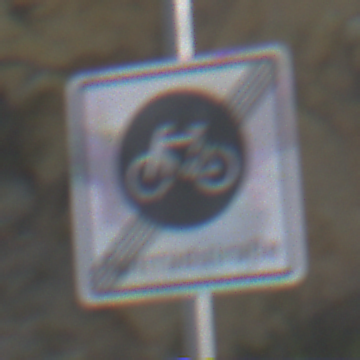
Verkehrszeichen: EndeFahrradstrasse
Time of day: MorningAfternoon
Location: Outdoor (Nature)
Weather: Clear
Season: NotSpecified
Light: Natural